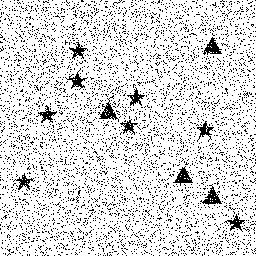
Squares: 0
Triangles: 4
Stars: 8
Total shapes: 12